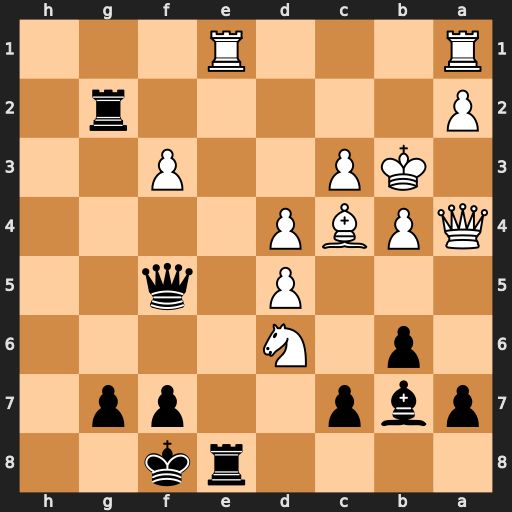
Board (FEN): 4rk2/pbp2pp1/1p1N4/3P1q2/QPBP4/1KP2P2/P5r1/R3R3
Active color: b
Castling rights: -
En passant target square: -
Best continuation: Qc2+ Ka3 Qb2#